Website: slack
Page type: payment
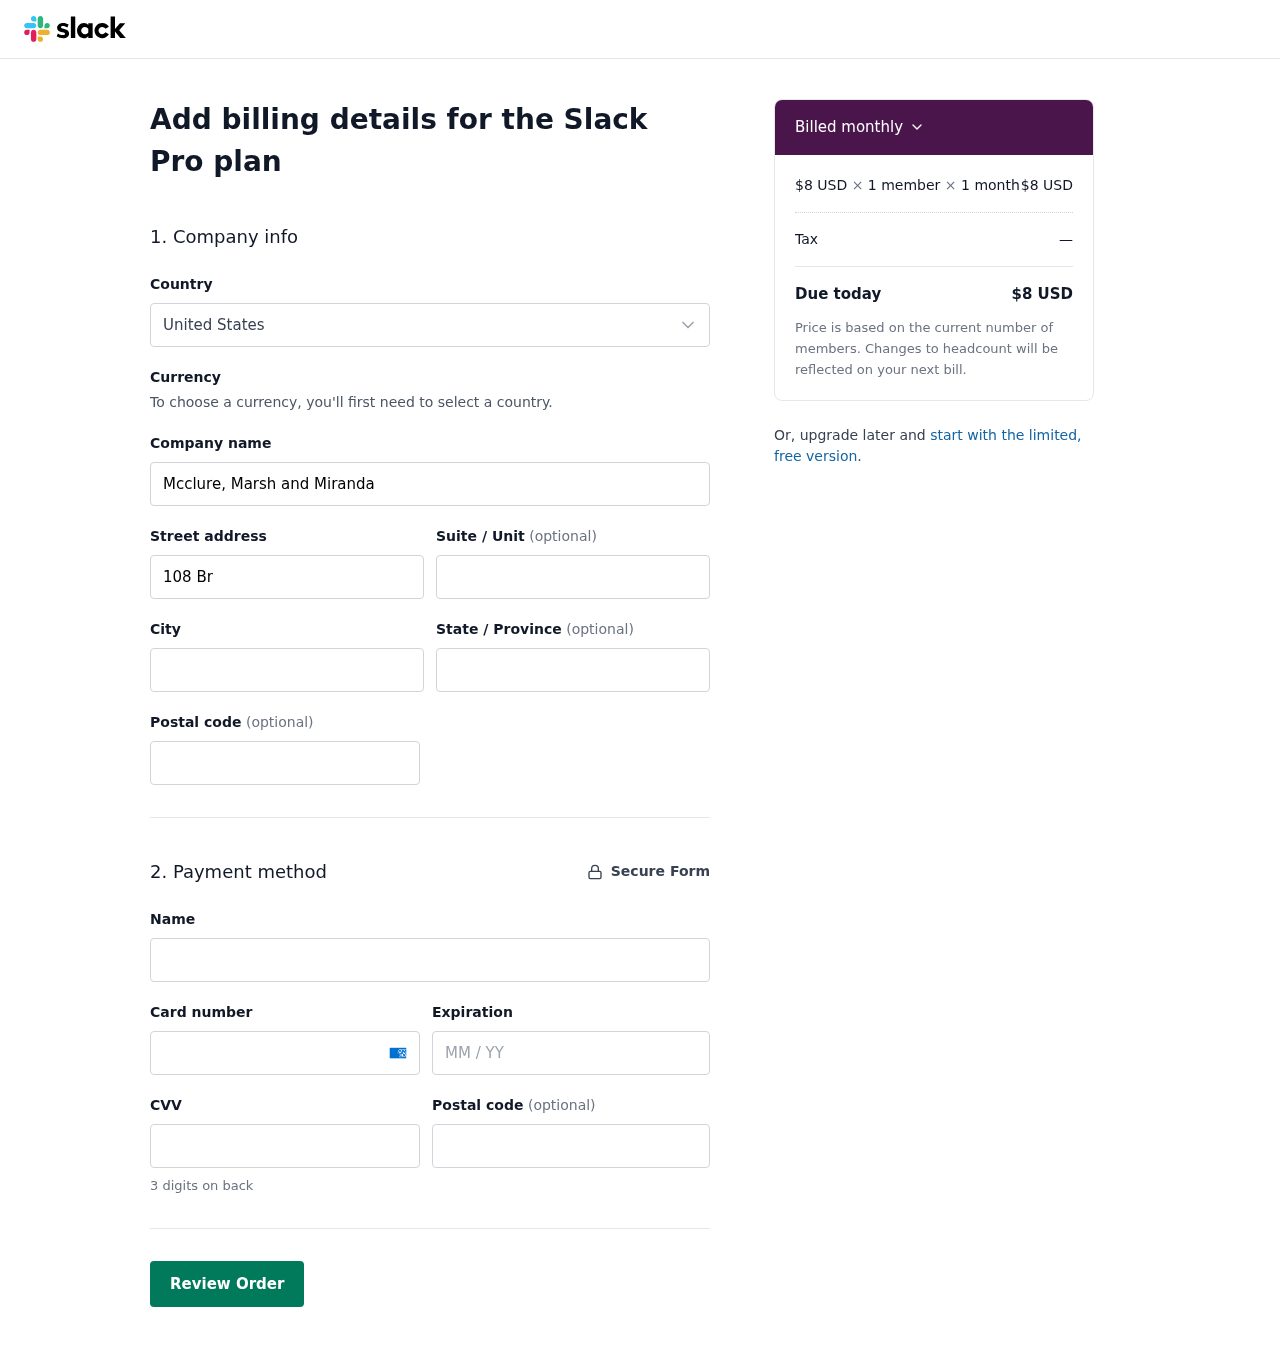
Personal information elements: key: PII_COUNTRY
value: United States
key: PII_COMPANY
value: Mcclure, Marsh and Miranda
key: PII_STREET
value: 108 Brian Lane
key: PII_STREET2
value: Suite 604
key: PII_CITY
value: East Mark
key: PII_STATE
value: Colorado
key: PII_POSTCODE
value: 10369
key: PII_FULLNAME
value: Daniel Walker
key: PII_CARD_NUMBER
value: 3742 8679 4268 634
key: PII_CARD_EXPIRY
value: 09/30
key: PII_CARD_CVV
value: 6786
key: PII_POSTCODE2
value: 14915
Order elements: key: ORDER_PRICE_PER_MEMBER
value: $8 USD
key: ORDER_NUM_MEMBERS
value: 1 member
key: ORDER_NUM_MONTHS
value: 1 month
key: ORDER_SUBTOTAL
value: $8 USD
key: ORDER_TAX
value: —
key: ORDER_TOTAL
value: $8 USD